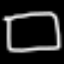
Label: square